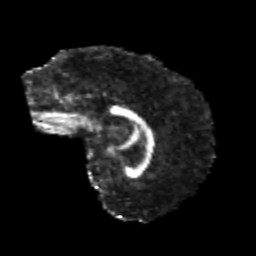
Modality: FA
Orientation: sagittal
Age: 24
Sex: female
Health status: healthy
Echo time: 0.074 s